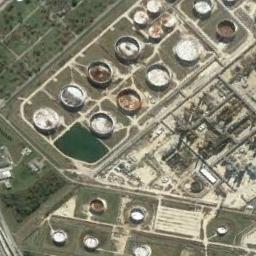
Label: storage_tank